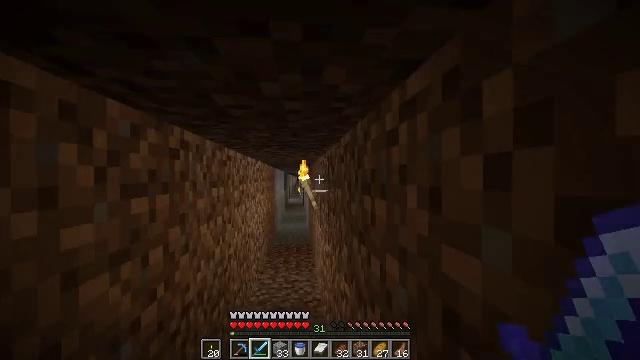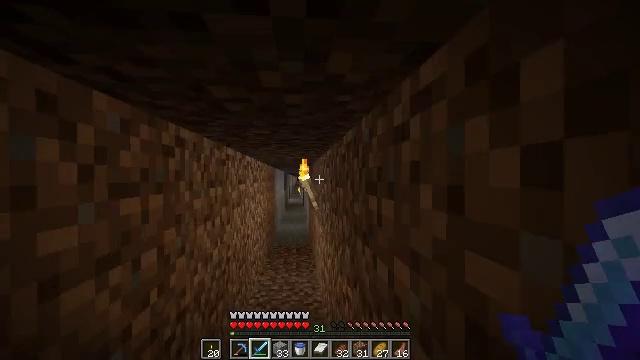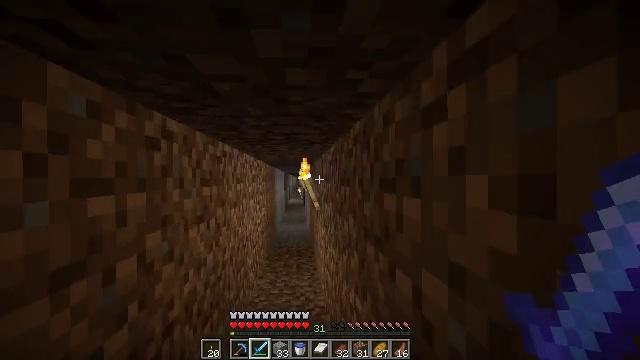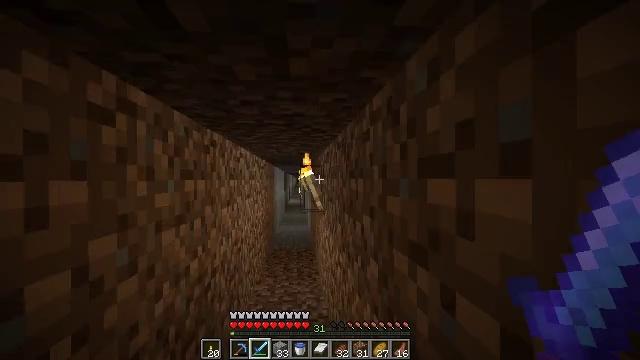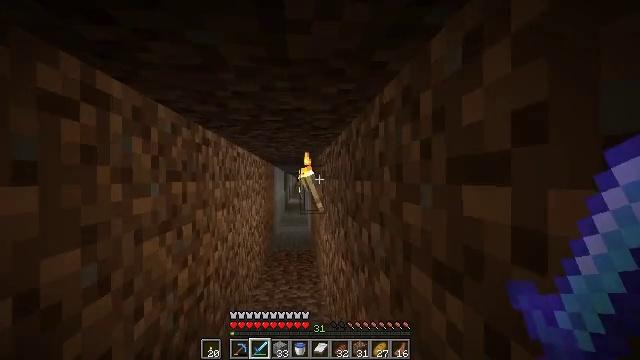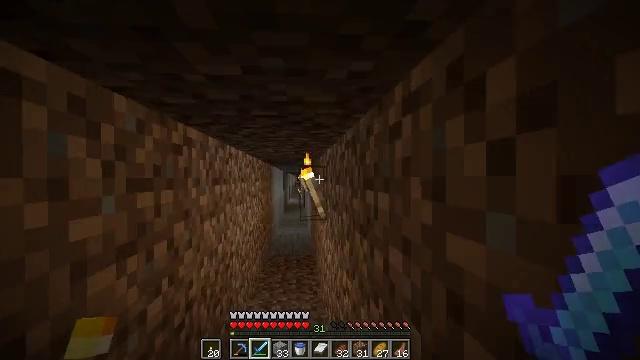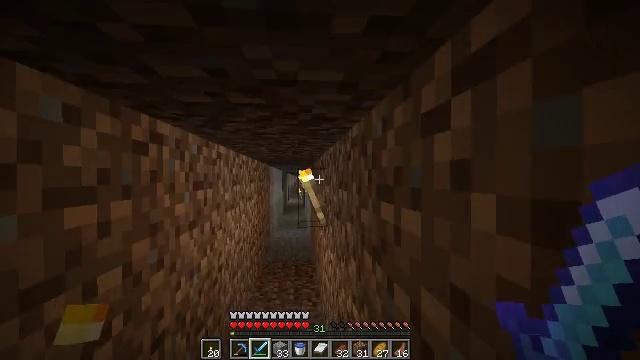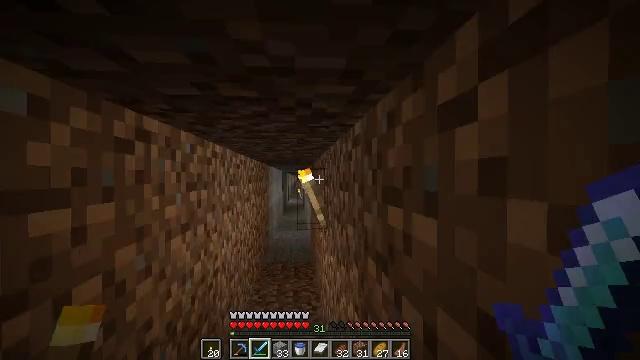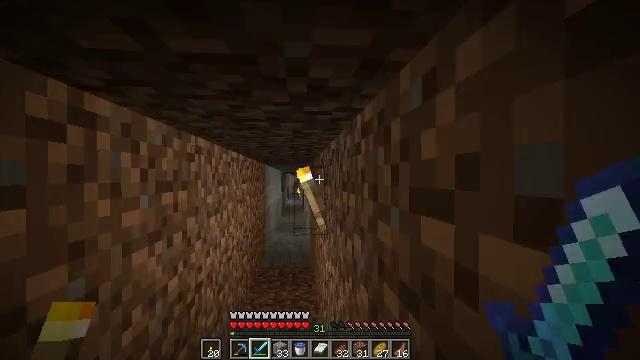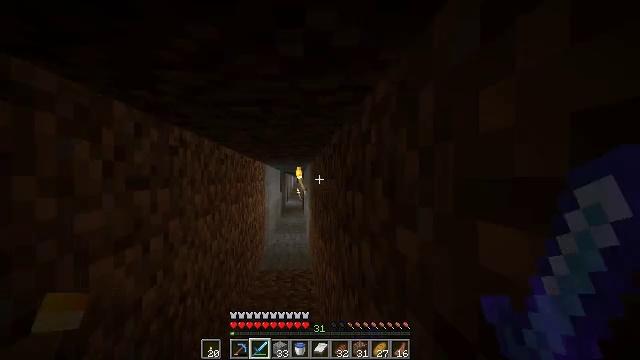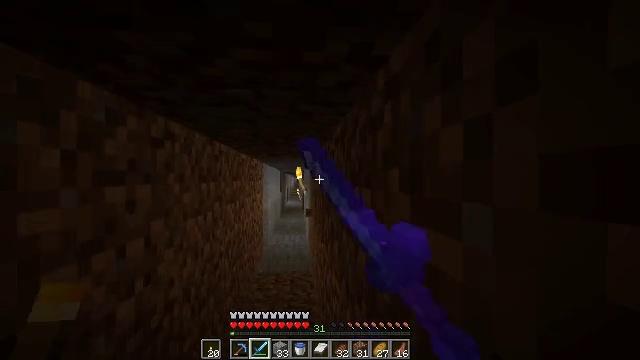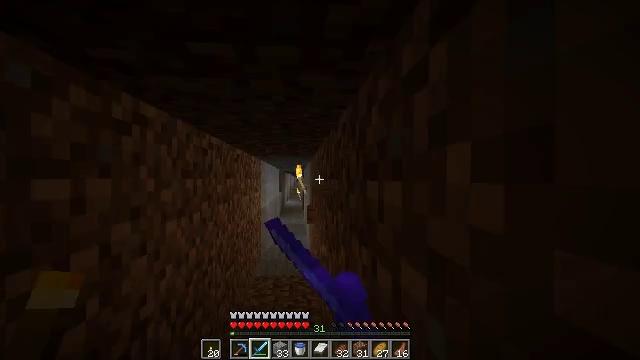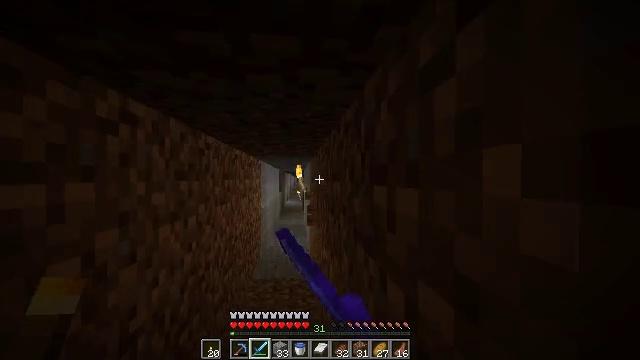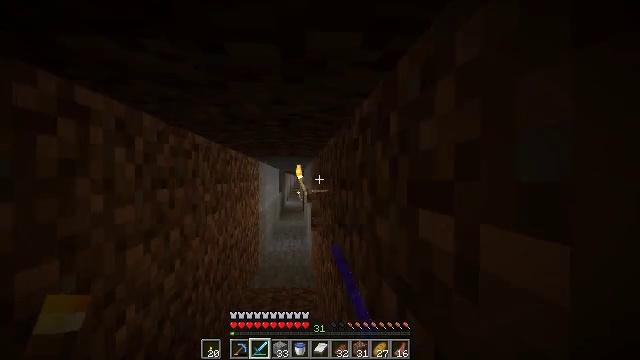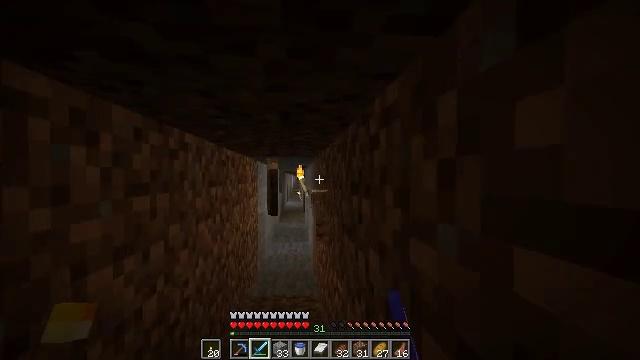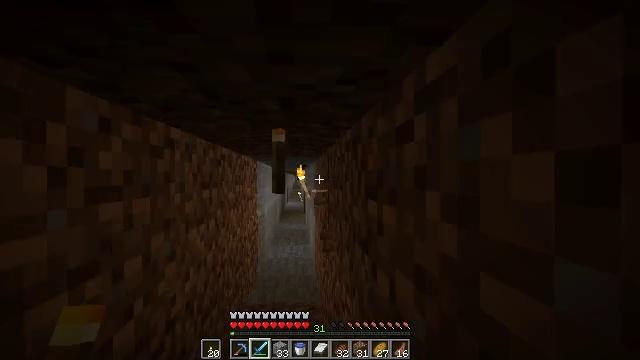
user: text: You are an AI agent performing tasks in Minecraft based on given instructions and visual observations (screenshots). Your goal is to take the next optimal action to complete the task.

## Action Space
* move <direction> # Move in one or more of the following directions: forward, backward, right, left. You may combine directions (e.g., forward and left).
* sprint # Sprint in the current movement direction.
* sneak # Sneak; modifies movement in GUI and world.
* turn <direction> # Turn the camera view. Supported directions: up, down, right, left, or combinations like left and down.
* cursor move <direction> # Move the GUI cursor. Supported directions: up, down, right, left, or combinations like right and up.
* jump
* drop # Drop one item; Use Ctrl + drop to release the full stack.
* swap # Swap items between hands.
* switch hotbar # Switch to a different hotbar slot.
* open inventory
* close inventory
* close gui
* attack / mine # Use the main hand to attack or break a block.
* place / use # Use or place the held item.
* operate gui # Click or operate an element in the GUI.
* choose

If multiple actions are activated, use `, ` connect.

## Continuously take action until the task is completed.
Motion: motion action
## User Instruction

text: Break the wall torch for relocation.
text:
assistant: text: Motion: move forward, sprint
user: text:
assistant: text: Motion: move forward, sprint
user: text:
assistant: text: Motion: move forward, sprint
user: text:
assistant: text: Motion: move forward, sprint
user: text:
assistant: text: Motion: move forward, sprint
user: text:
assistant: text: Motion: move forward, sprint
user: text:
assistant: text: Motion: move forward, sprint
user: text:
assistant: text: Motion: move forward, sprint
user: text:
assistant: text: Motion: move forward, sprint, attack / mine
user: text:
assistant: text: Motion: move forward, sprint, attack / mine
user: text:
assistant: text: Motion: move forward, sprint, attack / mine
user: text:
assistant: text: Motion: move forward, sprint, attack / mine
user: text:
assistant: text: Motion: move forward, sprint
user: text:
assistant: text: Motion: move forward, sprint
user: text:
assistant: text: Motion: move forward, sprint
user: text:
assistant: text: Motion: move forward, sprint
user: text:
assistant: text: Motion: move forward, sprint
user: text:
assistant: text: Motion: move forward, sprint
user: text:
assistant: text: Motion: move forward, sprint
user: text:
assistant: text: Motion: move forward, sprint
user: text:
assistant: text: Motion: move forward, sprint
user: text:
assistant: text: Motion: move forward, sprint
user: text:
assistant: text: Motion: move forward, sprint
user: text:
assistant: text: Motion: move forward, sprint
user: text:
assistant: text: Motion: move forward, sprint
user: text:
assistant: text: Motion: move forward, sprint
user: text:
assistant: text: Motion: move forward, sprint
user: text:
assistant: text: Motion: move forward, sprint
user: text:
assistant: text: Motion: move forward, sprint
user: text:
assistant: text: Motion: move forward, sprint